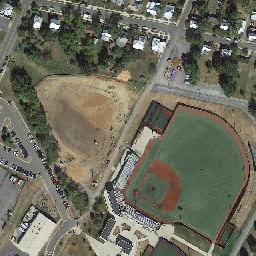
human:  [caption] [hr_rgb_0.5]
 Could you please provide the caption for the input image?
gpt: On one side of the tennis court is a blank yellow bare ground.

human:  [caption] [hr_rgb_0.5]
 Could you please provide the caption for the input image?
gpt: An empty field surrounded by green trees.

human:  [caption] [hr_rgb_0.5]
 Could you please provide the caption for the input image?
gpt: On one side of the tennis court is an empty yellow bare land.

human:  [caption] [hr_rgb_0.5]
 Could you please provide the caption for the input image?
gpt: A bare yellow field surrounded by trees.

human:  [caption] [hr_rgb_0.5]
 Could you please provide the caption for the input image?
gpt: An empty expanse of yellow bare ground and a green tennis court is separated by a grey road